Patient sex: M
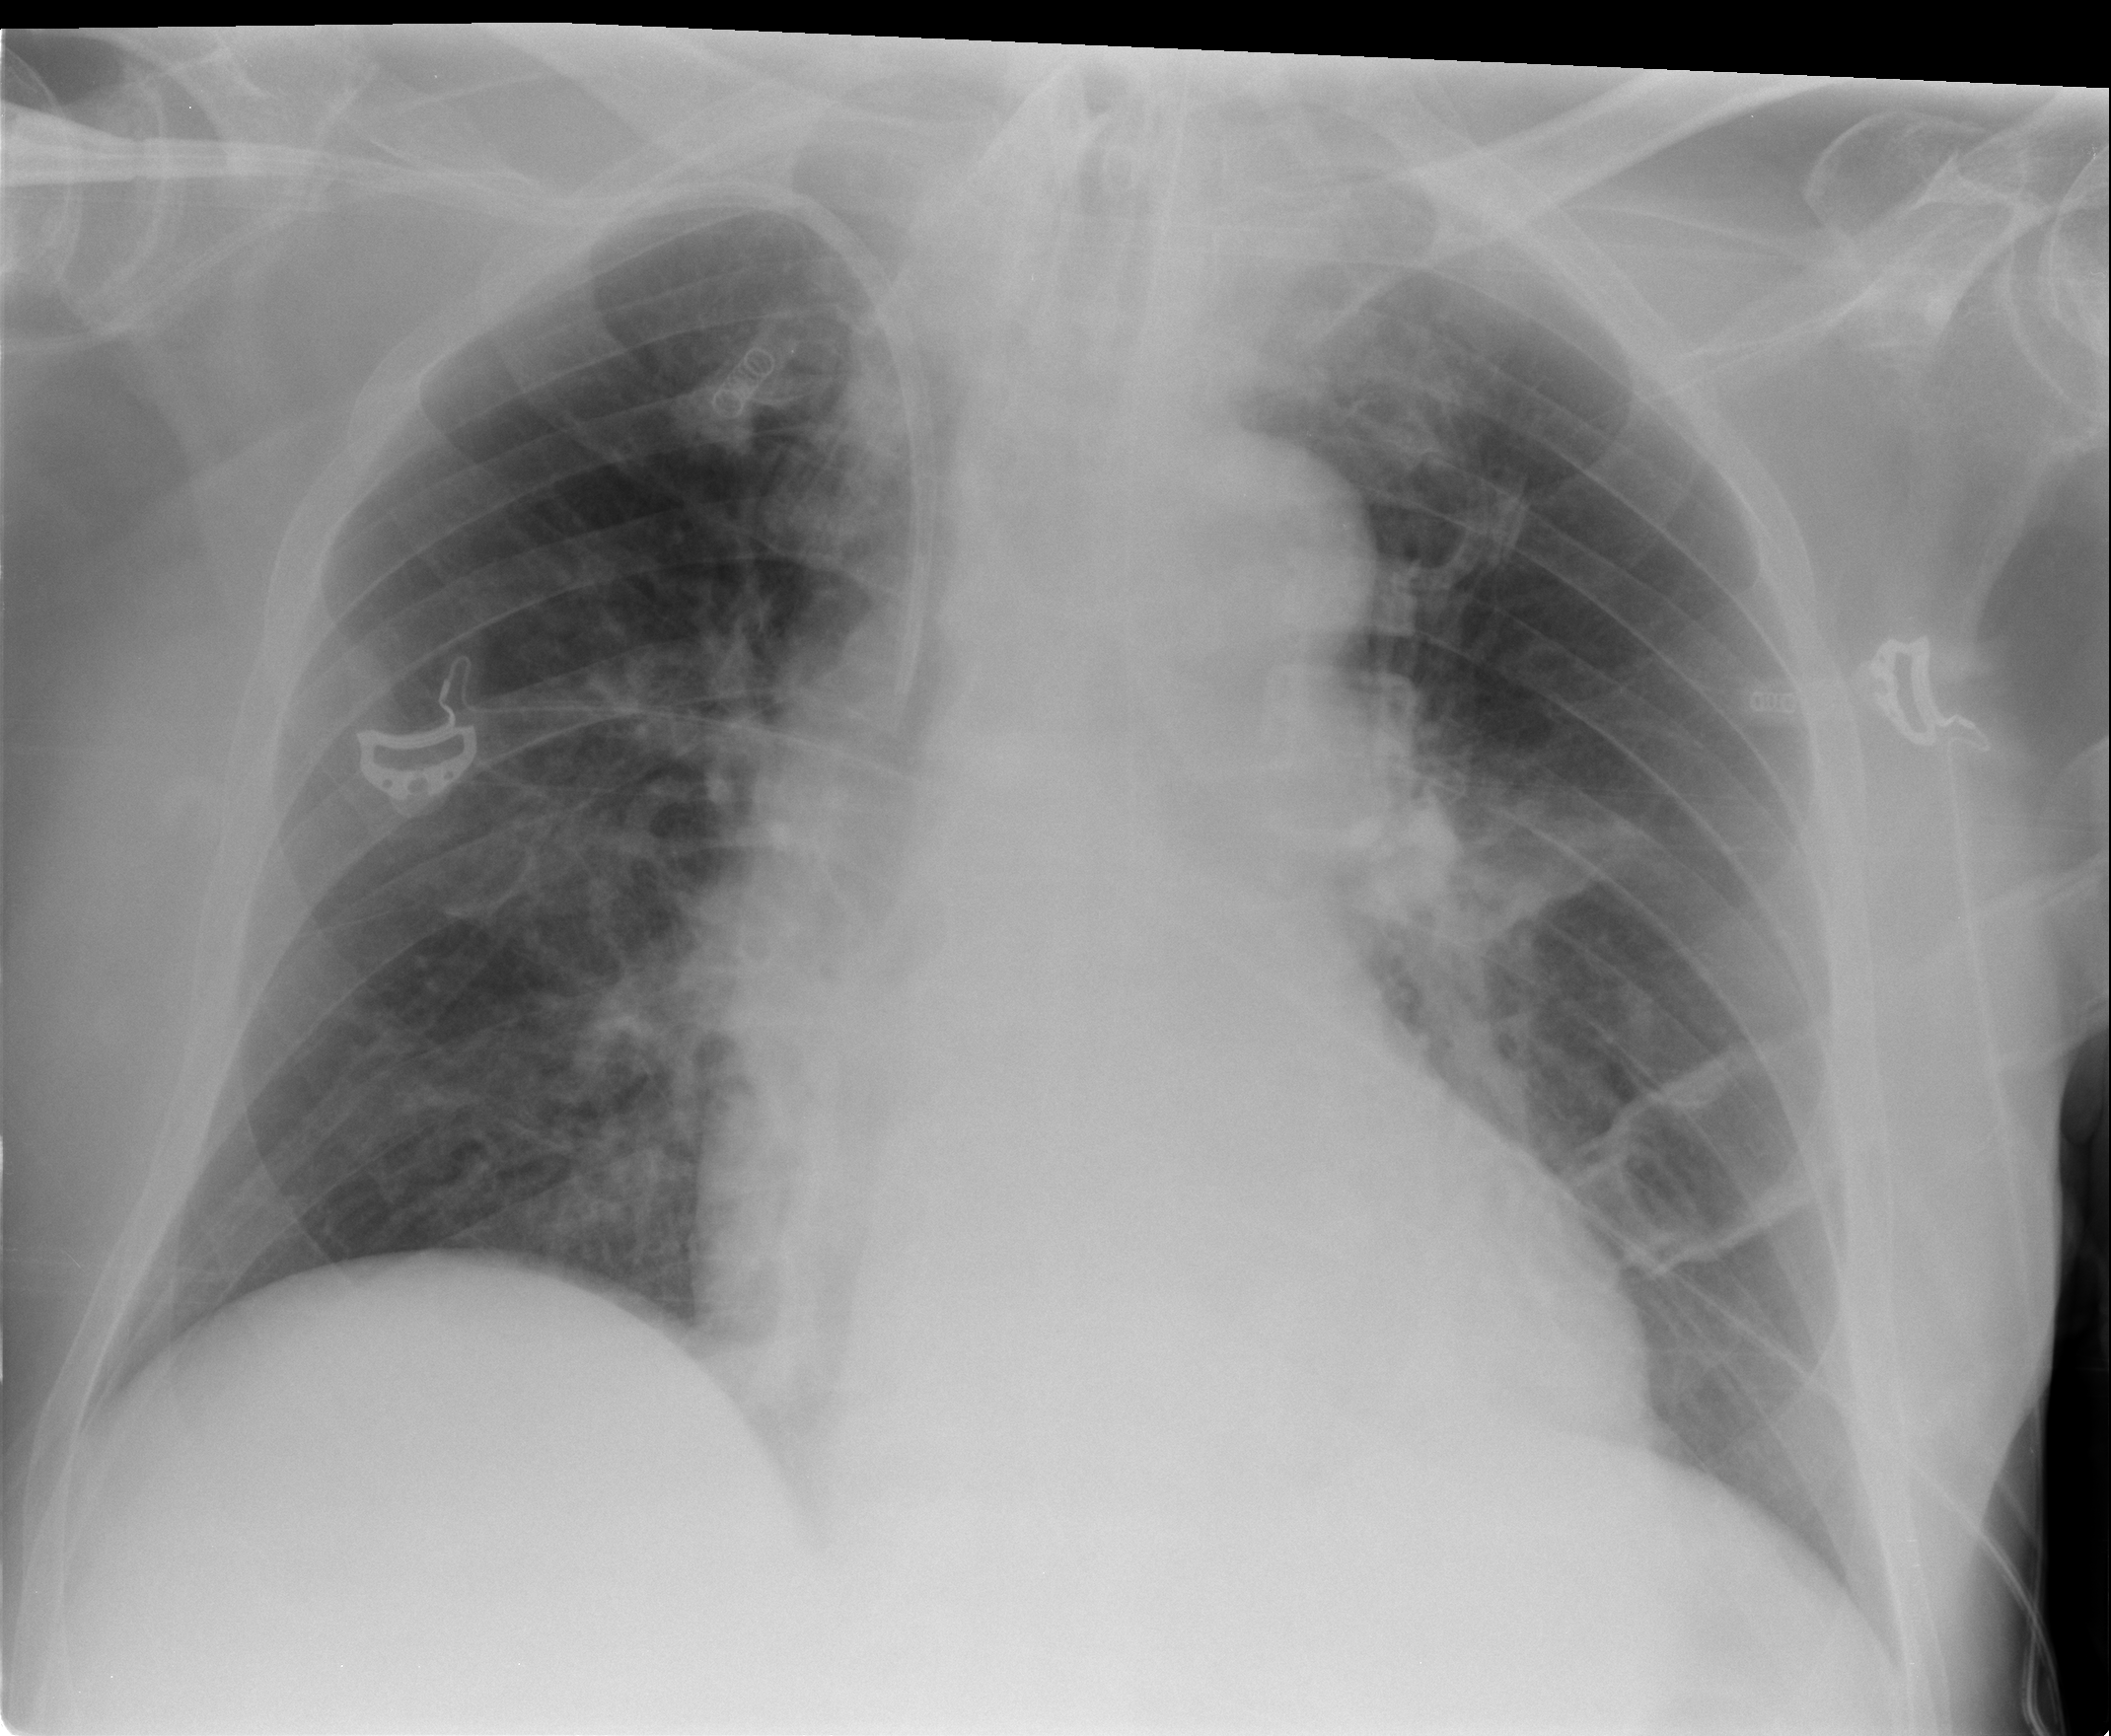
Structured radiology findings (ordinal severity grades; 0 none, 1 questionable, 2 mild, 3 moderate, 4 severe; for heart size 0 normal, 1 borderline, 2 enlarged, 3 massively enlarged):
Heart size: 1
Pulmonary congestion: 2
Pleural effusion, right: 0
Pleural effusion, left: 0
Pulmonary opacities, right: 2
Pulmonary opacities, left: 2
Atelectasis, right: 2
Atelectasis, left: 2